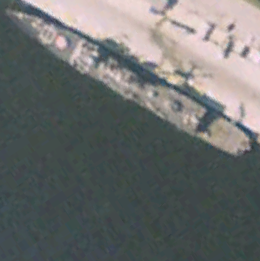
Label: cruiser